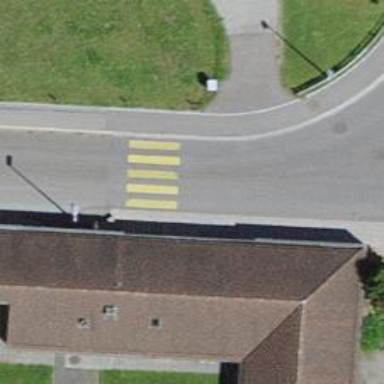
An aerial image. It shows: Uncontrolled zebra crossing on the road.